Interaction volume radius: 10 \u00c5
Interaction volume height: 10 \u00c5
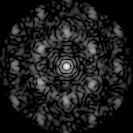
Disorder parameter: 0.5687